Interaction volume radius: 10 \u00c5
Interaction volume height: 20 \u00c5
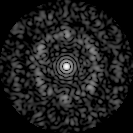
Disorder parameter: 0.7869